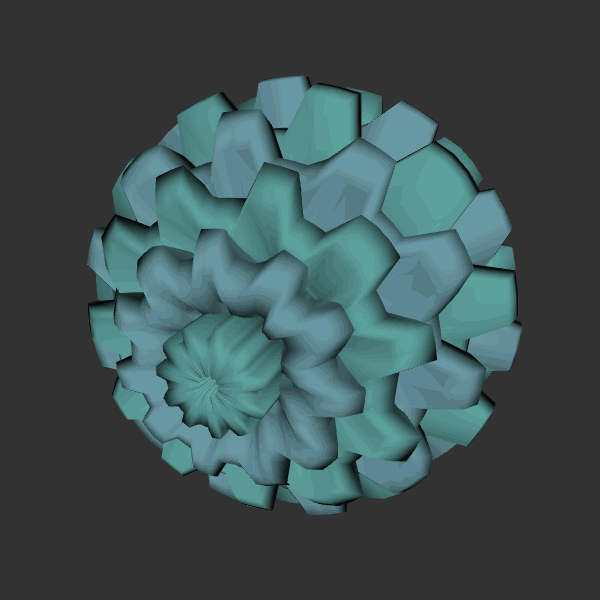
Background: dark